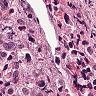
Metastatic tissue present: yes